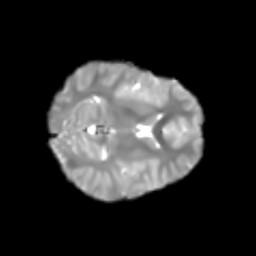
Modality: T2w
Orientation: axial
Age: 6
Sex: female
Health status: healthy